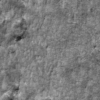
Label: not_dusty